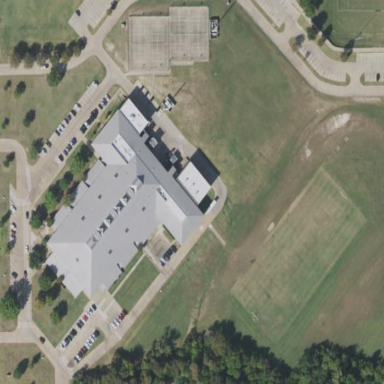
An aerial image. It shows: School.